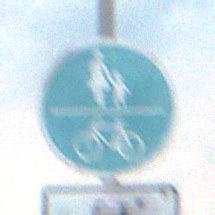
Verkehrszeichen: GemeinsamerGehUndRadweg
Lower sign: EinspurigeFahrzeugeFrei4
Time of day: MorningAfternoon
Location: Outdoor (Nature)
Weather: PartlyCloudy
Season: NotSpecified
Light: Natural